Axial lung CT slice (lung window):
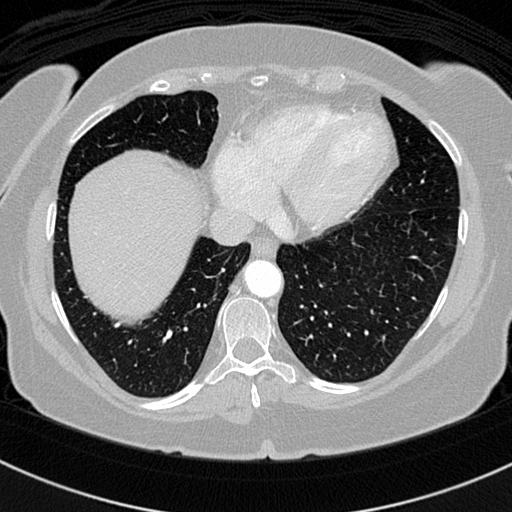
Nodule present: no